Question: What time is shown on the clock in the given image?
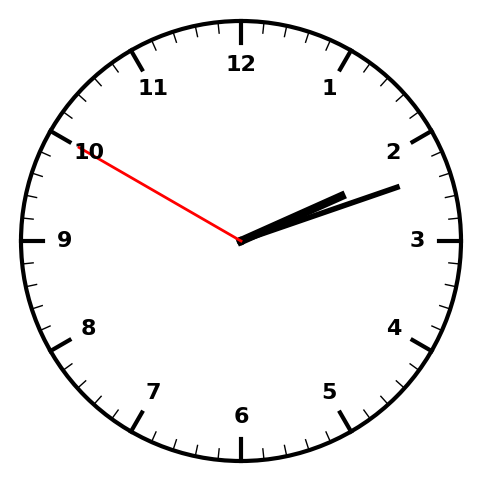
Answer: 02:11:50